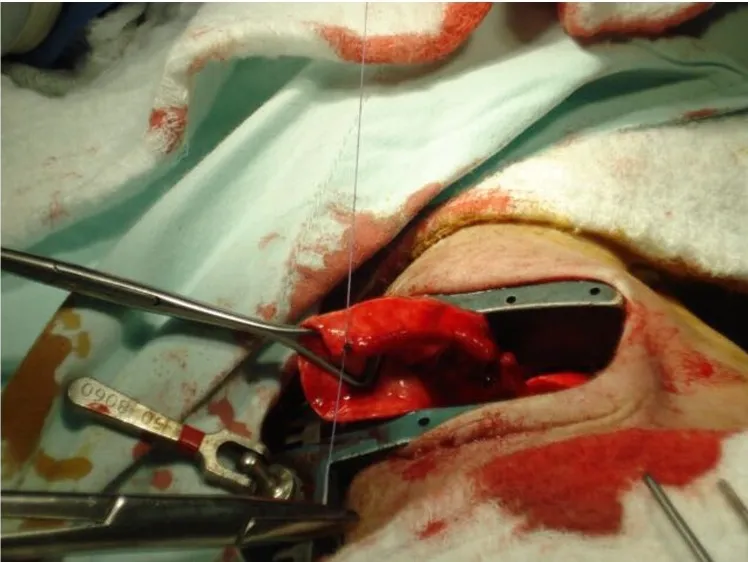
A: Lung laceration to the infant's right lung.
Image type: medical_photograph (other_medical_photograph)